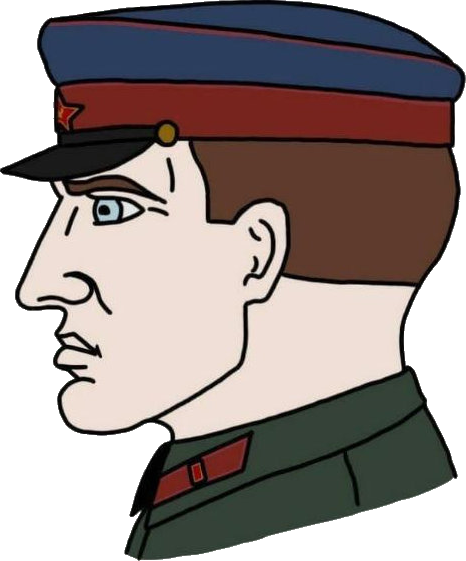
Label: 4_Yes_Chad